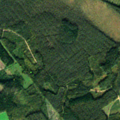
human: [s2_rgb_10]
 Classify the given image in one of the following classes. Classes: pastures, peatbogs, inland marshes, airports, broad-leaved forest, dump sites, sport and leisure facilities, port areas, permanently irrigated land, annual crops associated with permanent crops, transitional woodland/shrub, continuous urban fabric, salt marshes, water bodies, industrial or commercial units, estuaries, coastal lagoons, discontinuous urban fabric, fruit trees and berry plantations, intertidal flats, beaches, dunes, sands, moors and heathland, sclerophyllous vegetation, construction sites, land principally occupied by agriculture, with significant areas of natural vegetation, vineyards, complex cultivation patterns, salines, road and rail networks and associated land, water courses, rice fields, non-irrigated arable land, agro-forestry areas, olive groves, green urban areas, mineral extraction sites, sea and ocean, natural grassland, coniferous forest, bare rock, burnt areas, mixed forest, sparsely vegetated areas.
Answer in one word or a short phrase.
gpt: land principally occupied by agriculture, with significant areas of natural vegetation, coniferous forest, mixed forest, transitional woodland/shrub